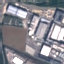
Land use / land cover: Industrial